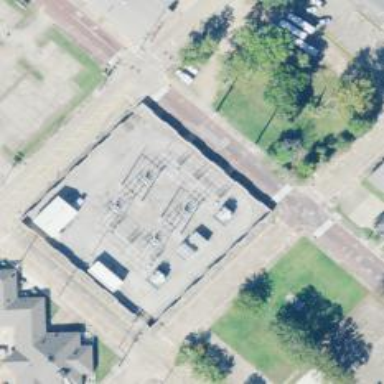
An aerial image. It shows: Switch for power supply.